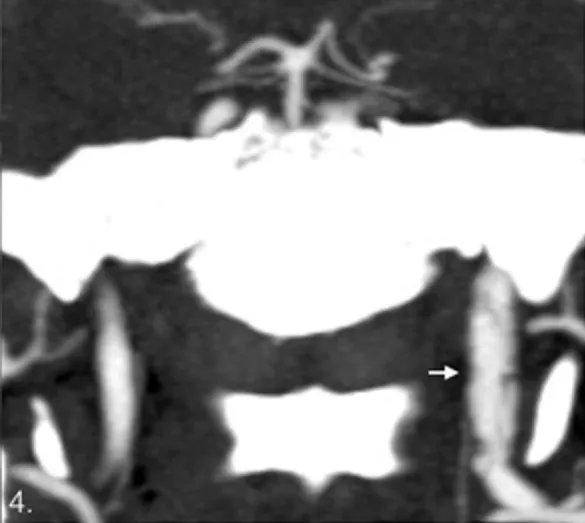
Coronal images. Dissection of the left internal carotid artery with multiple flaps showed as lineal hypodensities in the lumen.
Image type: radiology (ct)